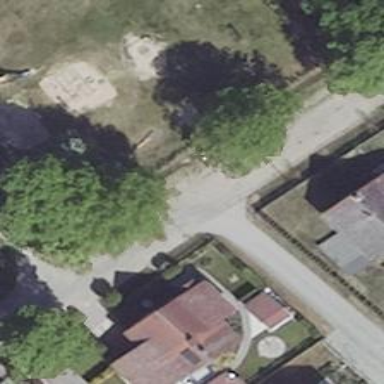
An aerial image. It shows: Residential road with compacted surface.